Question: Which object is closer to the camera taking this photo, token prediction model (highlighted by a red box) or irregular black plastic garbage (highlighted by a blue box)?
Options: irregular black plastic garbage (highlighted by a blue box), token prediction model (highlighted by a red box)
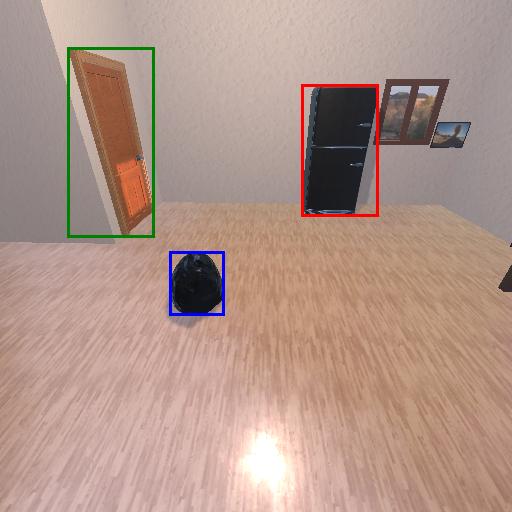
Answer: irregular black plastic garbage (highlighted by a blue box)